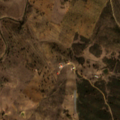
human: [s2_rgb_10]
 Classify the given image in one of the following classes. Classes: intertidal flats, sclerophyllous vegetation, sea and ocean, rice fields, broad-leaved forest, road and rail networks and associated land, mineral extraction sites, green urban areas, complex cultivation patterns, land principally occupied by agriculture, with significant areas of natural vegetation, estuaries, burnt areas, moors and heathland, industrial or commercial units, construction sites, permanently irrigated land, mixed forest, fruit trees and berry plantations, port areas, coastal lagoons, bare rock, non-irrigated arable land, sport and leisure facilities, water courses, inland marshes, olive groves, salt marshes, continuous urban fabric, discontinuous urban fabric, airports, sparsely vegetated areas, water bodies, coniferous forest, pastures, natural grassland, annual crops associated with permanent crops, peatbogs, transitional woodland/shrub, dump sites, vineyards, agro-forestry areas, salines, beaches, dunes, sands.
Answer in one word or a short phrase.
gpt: non-irrigated arable land, agro-forestry areas, sclerophyllous vegetation, transitional woodland/shrub